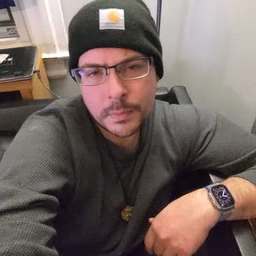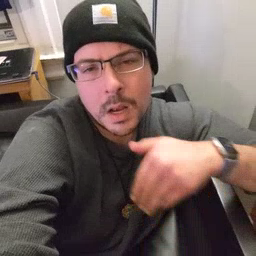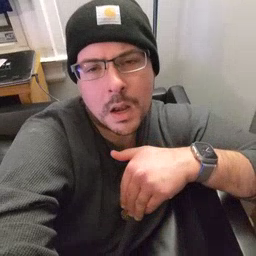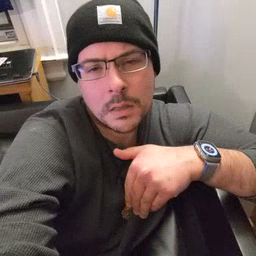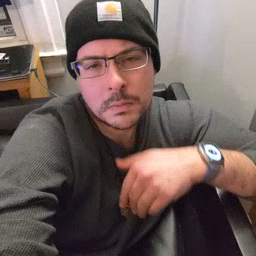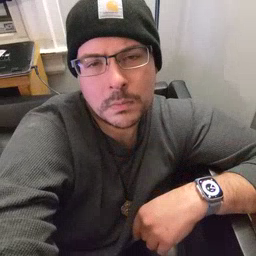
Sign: night